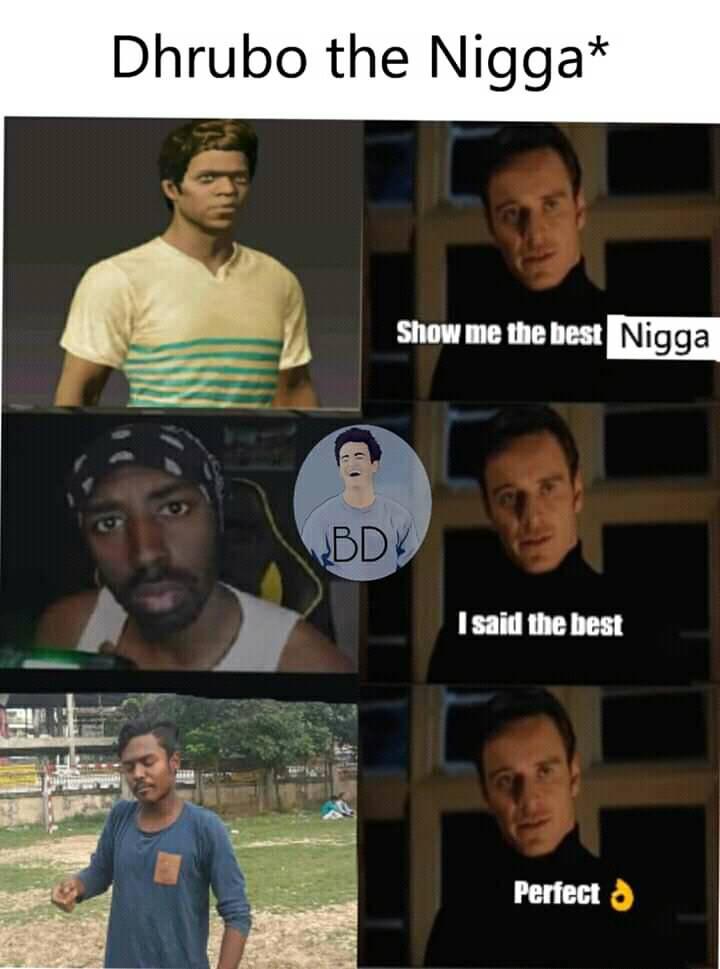
Caption: Dhrubo the Nigga*     Show me the best Nigga    I said the best    Perfect
Label: non-hate